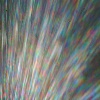
Label: sunburn